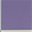
Piece: xx